Field crop: maize
Growth stage: 2
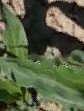
Species: maize